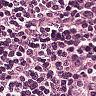
Metastatic tissue present: no